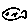
Label: fish